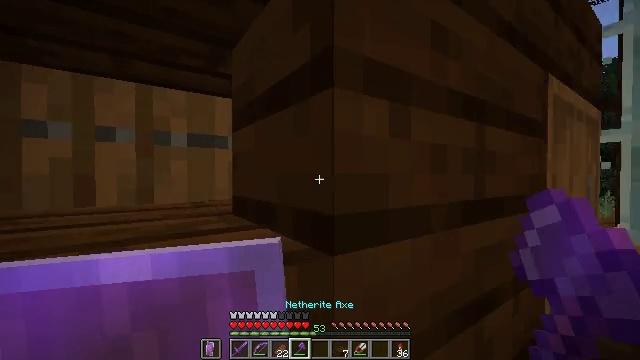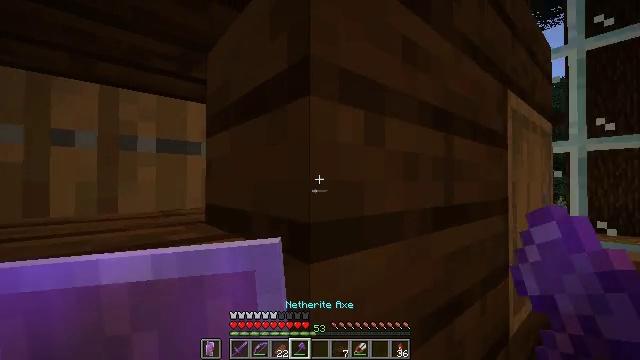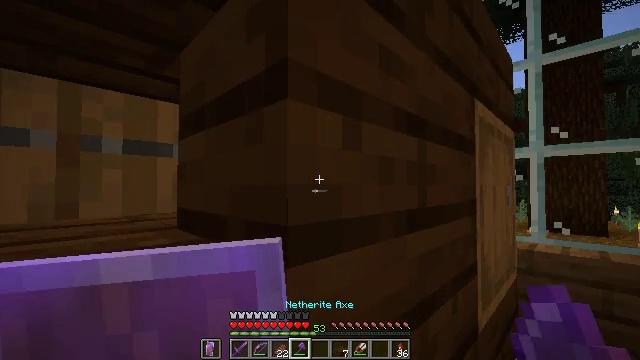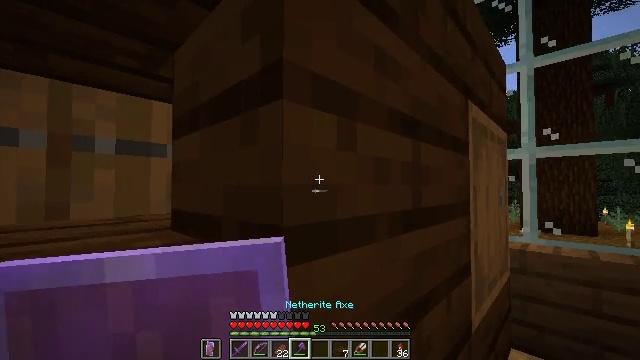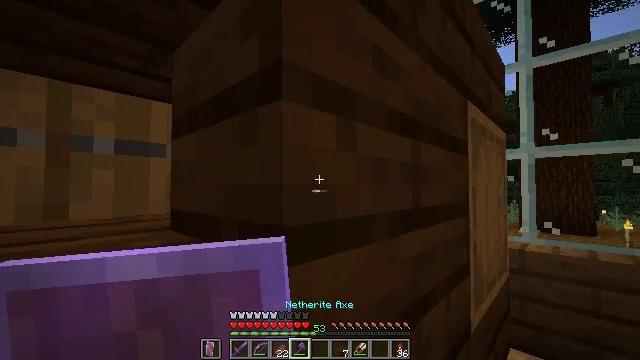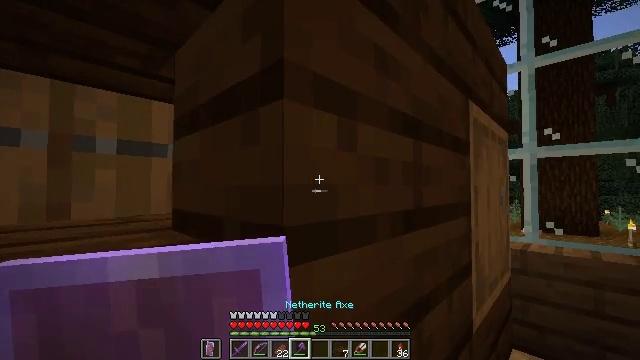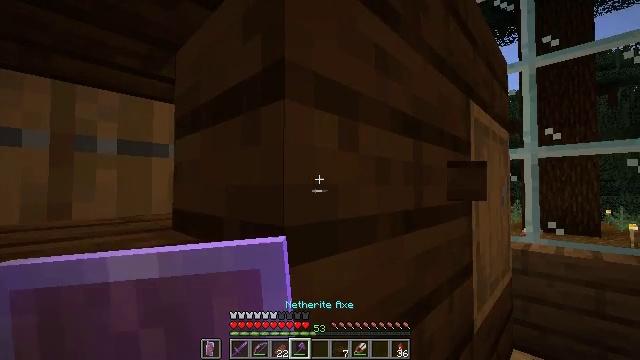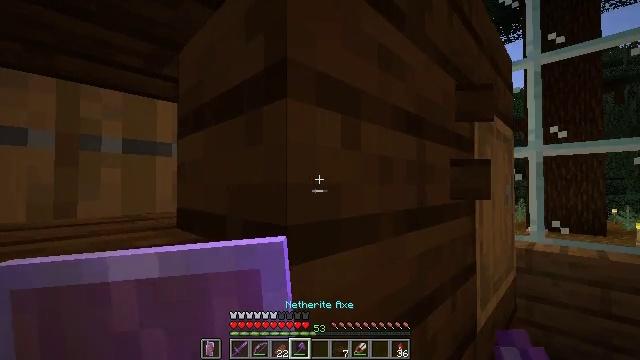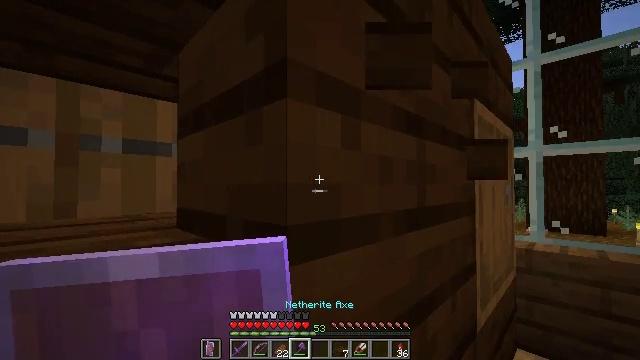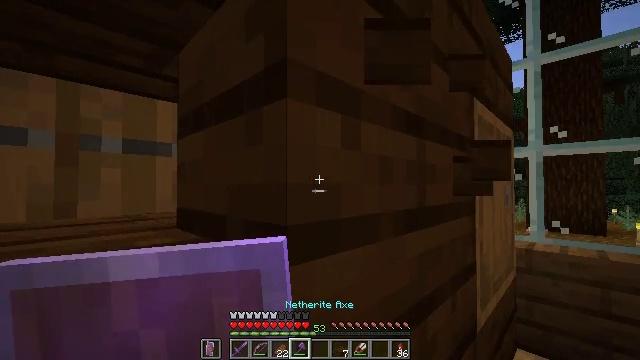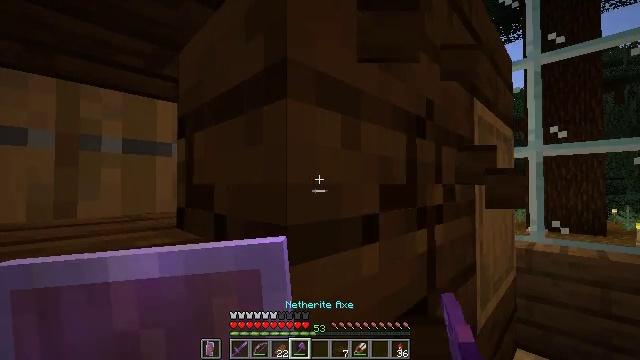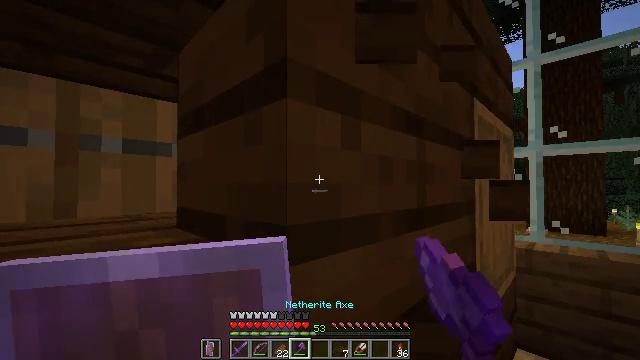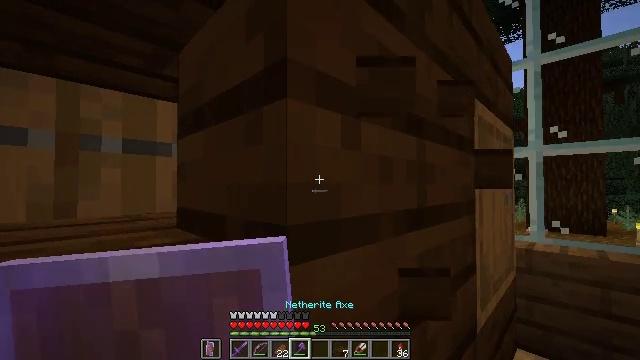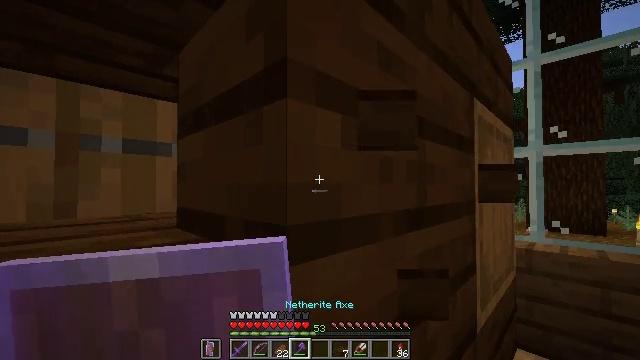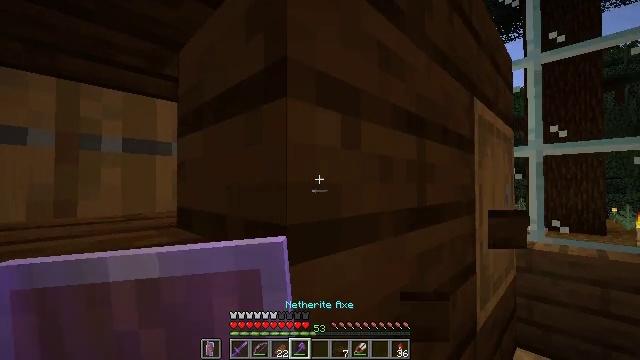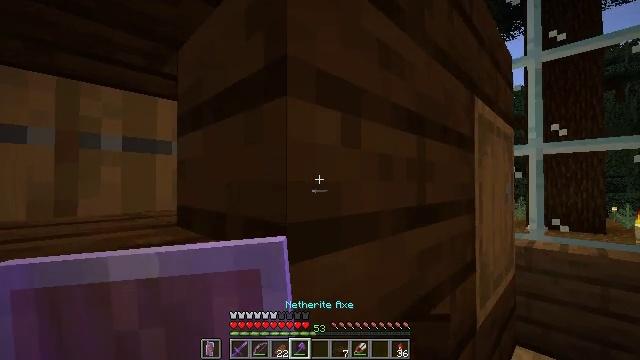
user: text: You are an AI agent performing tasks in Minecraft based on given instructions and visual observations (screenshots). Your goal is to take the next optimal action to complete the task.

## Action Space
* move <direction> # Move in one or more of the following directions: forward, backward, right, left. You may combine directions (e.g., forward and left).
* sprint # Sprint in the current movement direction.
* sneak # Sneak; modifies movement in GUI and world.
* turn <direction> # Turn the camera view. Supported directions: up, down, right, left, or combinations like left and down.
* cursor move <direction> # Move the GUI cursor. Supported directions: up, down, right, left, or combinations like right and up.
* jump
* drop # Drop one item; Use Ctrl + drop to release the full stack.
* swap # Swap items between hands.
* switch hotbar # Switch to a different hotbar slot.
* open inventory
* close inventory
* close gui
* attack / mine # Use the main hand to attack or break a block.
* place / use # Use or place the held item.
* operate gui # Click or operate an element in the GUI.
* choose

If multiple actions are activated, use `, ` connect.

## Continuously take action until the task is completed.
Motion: motion action
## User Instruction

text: Collect the dark oak stairs by mining.
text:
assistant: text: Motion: turn right and up
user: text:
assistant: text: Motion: turn right
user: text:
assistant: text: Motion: turn right
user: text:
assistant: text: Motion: no_op
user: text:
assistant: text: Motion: no_op
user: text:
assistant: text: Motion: attack / mine
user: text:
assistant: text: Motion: attack / mine
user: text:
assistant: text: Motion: attack / mine
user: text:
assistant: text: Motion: attack / mine
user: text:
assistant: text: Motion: attack / mine
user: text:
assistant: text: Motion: no_op
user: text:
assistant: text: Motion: no_op
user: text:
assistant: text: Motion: no_op
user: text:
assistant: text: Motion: no_op
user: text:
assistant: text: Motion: no_op
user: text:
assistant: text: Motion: turn down
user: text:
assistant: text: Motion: turn down
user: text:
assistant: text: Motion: turn down, attack / mine
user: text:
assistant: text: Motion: turn down, attack / mine
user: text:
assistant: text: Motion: attack / mine
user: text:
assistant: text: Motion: no_op
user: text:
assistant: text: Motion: no_op
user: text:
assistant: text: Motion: no_op
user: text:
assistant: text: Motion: no_op